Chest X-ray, AP view. Patient: 65 years old, sex F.
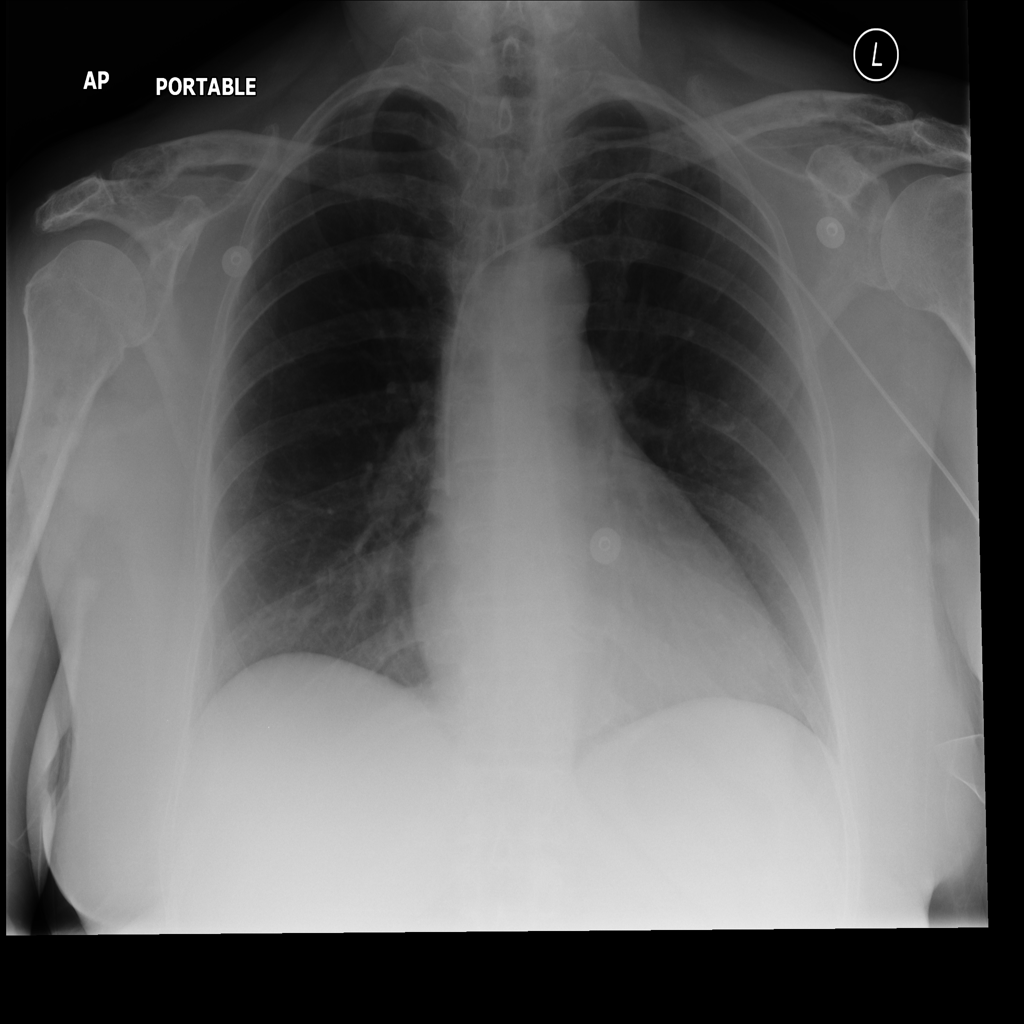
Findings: No Finding